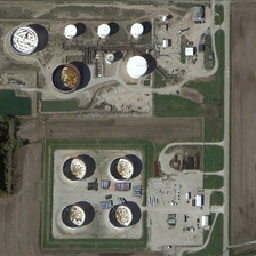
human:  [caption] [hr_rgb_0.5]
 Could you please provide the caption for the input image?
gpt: Tanks of different sizes and shapes operate efficiently in the factory area.

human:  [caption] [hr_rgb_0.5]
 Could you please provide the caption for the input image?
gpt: Tanks of different sizes and shapes operate efficiently in the factory.

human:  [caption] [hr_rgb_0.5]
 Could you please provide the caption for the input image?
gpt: Tanks of different sizes and shapes work effectively in the factory area.

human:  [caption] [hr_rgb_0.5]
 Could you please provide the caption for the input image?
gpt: Containers of different sizes and shapes operate efficiently in the factory.

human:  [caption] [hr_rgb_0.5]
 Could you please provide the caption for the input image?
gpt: Containers of various sizes and shapes operate effectively in the factory.